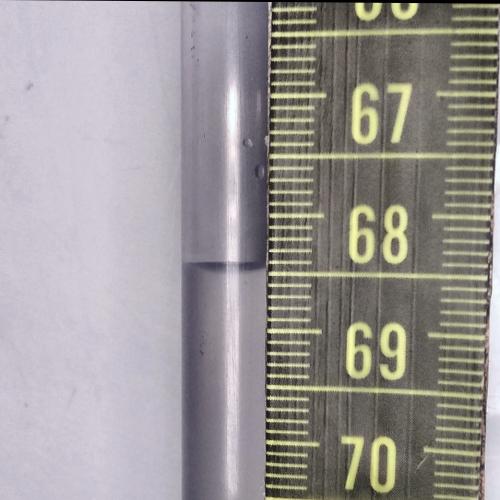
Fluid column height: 68.5 cm